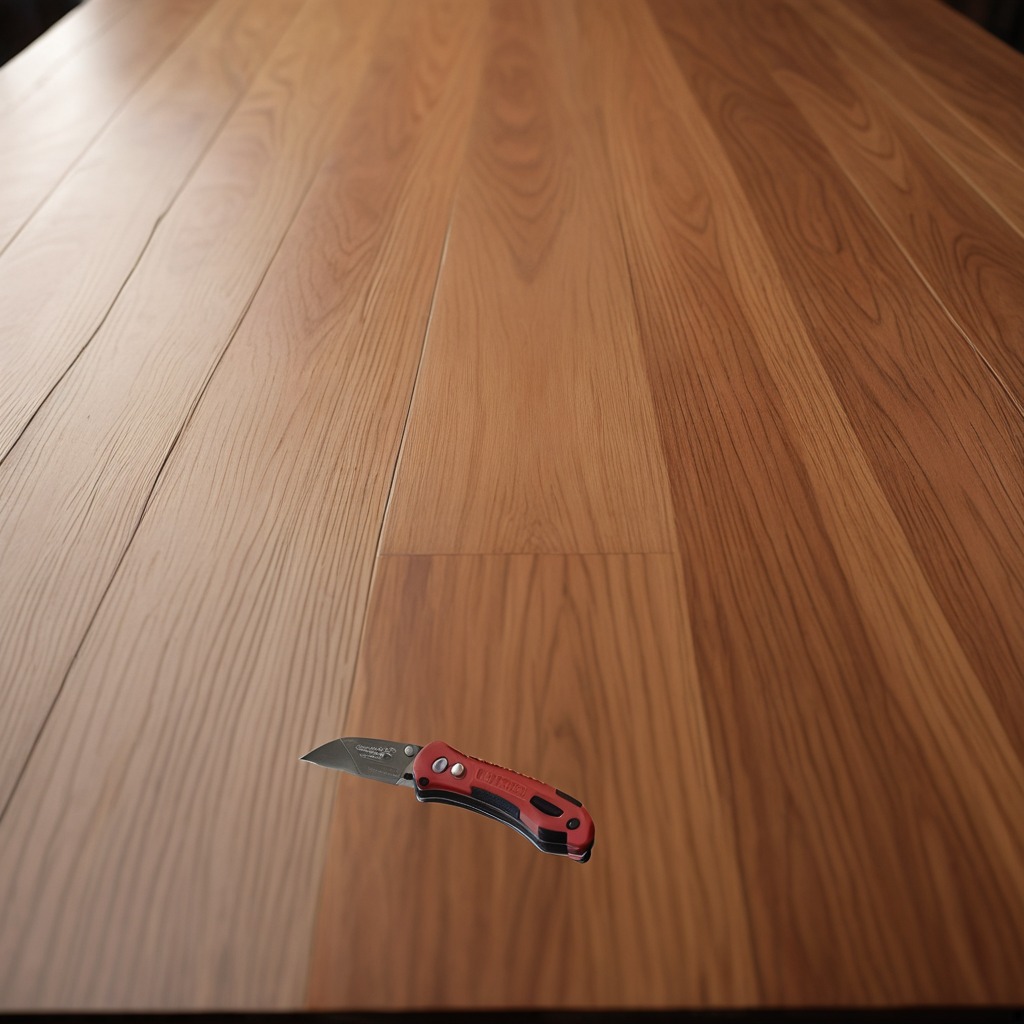
A utility knife is lying on a wooden table in a carpentry studio with rich wood textures side lighting.